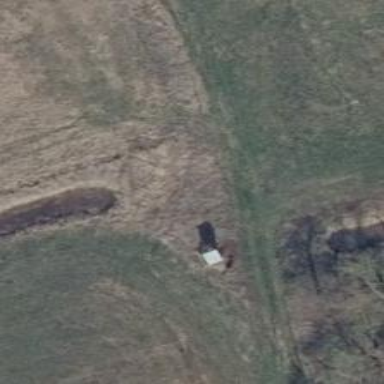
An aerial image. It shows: Hunting stand.